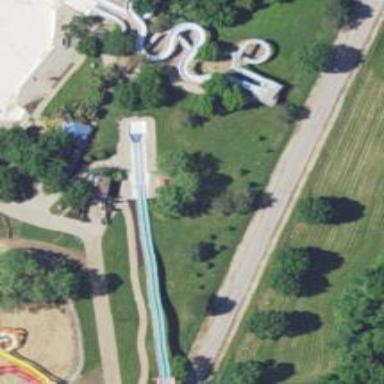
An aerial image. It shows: Canal with water slide attraction.